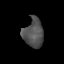
Tissue: prostate
Cell type: T cells
Senescence score: 0.3354
Nuclear area (px): 552
Mean DAPI intensity: 82.846